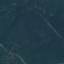
Land use / land cover: Forest